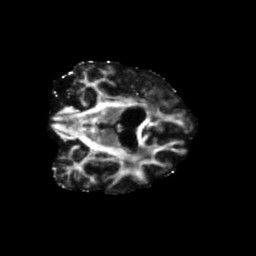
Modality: FA
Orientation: coronal
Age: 79
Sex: female
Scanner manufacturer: siemens
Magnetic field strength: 3 T
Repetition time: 5.47 s
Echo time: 0.0854 s